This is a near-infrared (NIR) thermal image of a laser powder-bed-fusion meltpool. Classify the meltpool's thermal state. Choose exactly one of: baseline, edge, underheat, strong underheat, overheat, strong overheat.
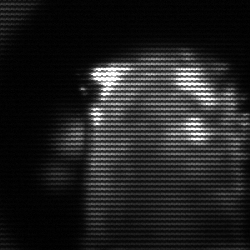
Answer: baseline